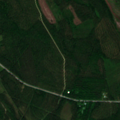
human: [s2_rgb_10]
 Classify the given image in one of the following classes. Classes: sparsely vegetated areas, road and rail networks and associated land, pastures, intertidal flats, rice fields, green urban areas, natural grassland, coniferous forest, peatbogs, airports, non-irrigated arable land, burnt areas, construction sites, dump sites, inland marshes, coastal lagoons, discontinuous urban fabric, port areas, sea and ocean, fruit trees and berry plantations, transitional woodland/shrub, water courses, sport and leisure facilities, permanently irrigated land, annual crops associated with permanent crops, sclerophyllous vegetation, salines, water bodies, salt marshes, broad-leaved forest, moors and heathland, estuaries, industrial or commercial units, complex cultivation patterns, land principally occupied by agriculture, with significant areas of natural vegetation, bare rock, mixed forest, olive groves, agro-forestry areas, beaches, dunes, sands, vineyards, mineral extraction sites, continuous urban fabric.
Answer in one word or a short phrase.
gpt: coniferous forest, mixed forest, peatbogs, water bodies